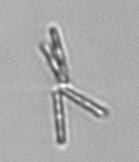
Label: Thalassionema